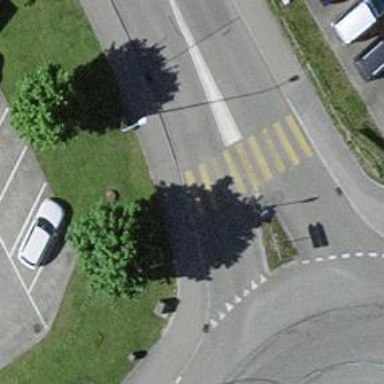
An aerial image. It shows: Zebra crossing with pedestrian island.